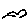
Label: bird